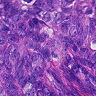
Metastatic tissue present: yes